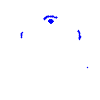
Particle: pion